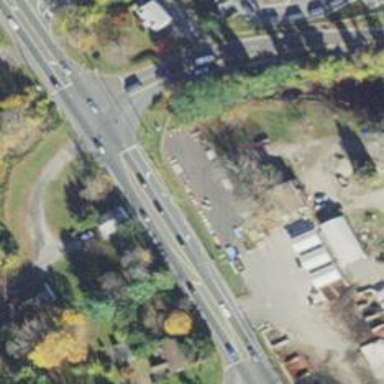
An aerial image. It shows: Trunk highway.